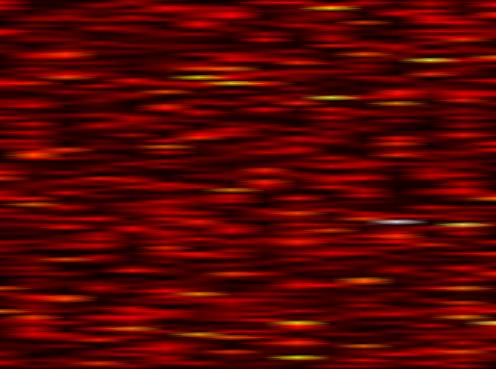
Label: FOFDM